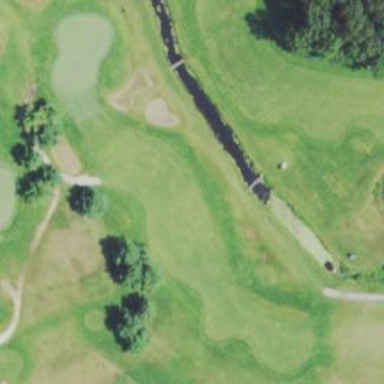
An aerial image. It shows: View of golf hole.